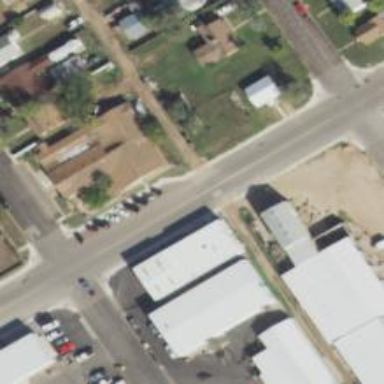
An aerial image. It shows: Alley classified as service road.